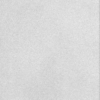
Label: dusty